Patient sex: M
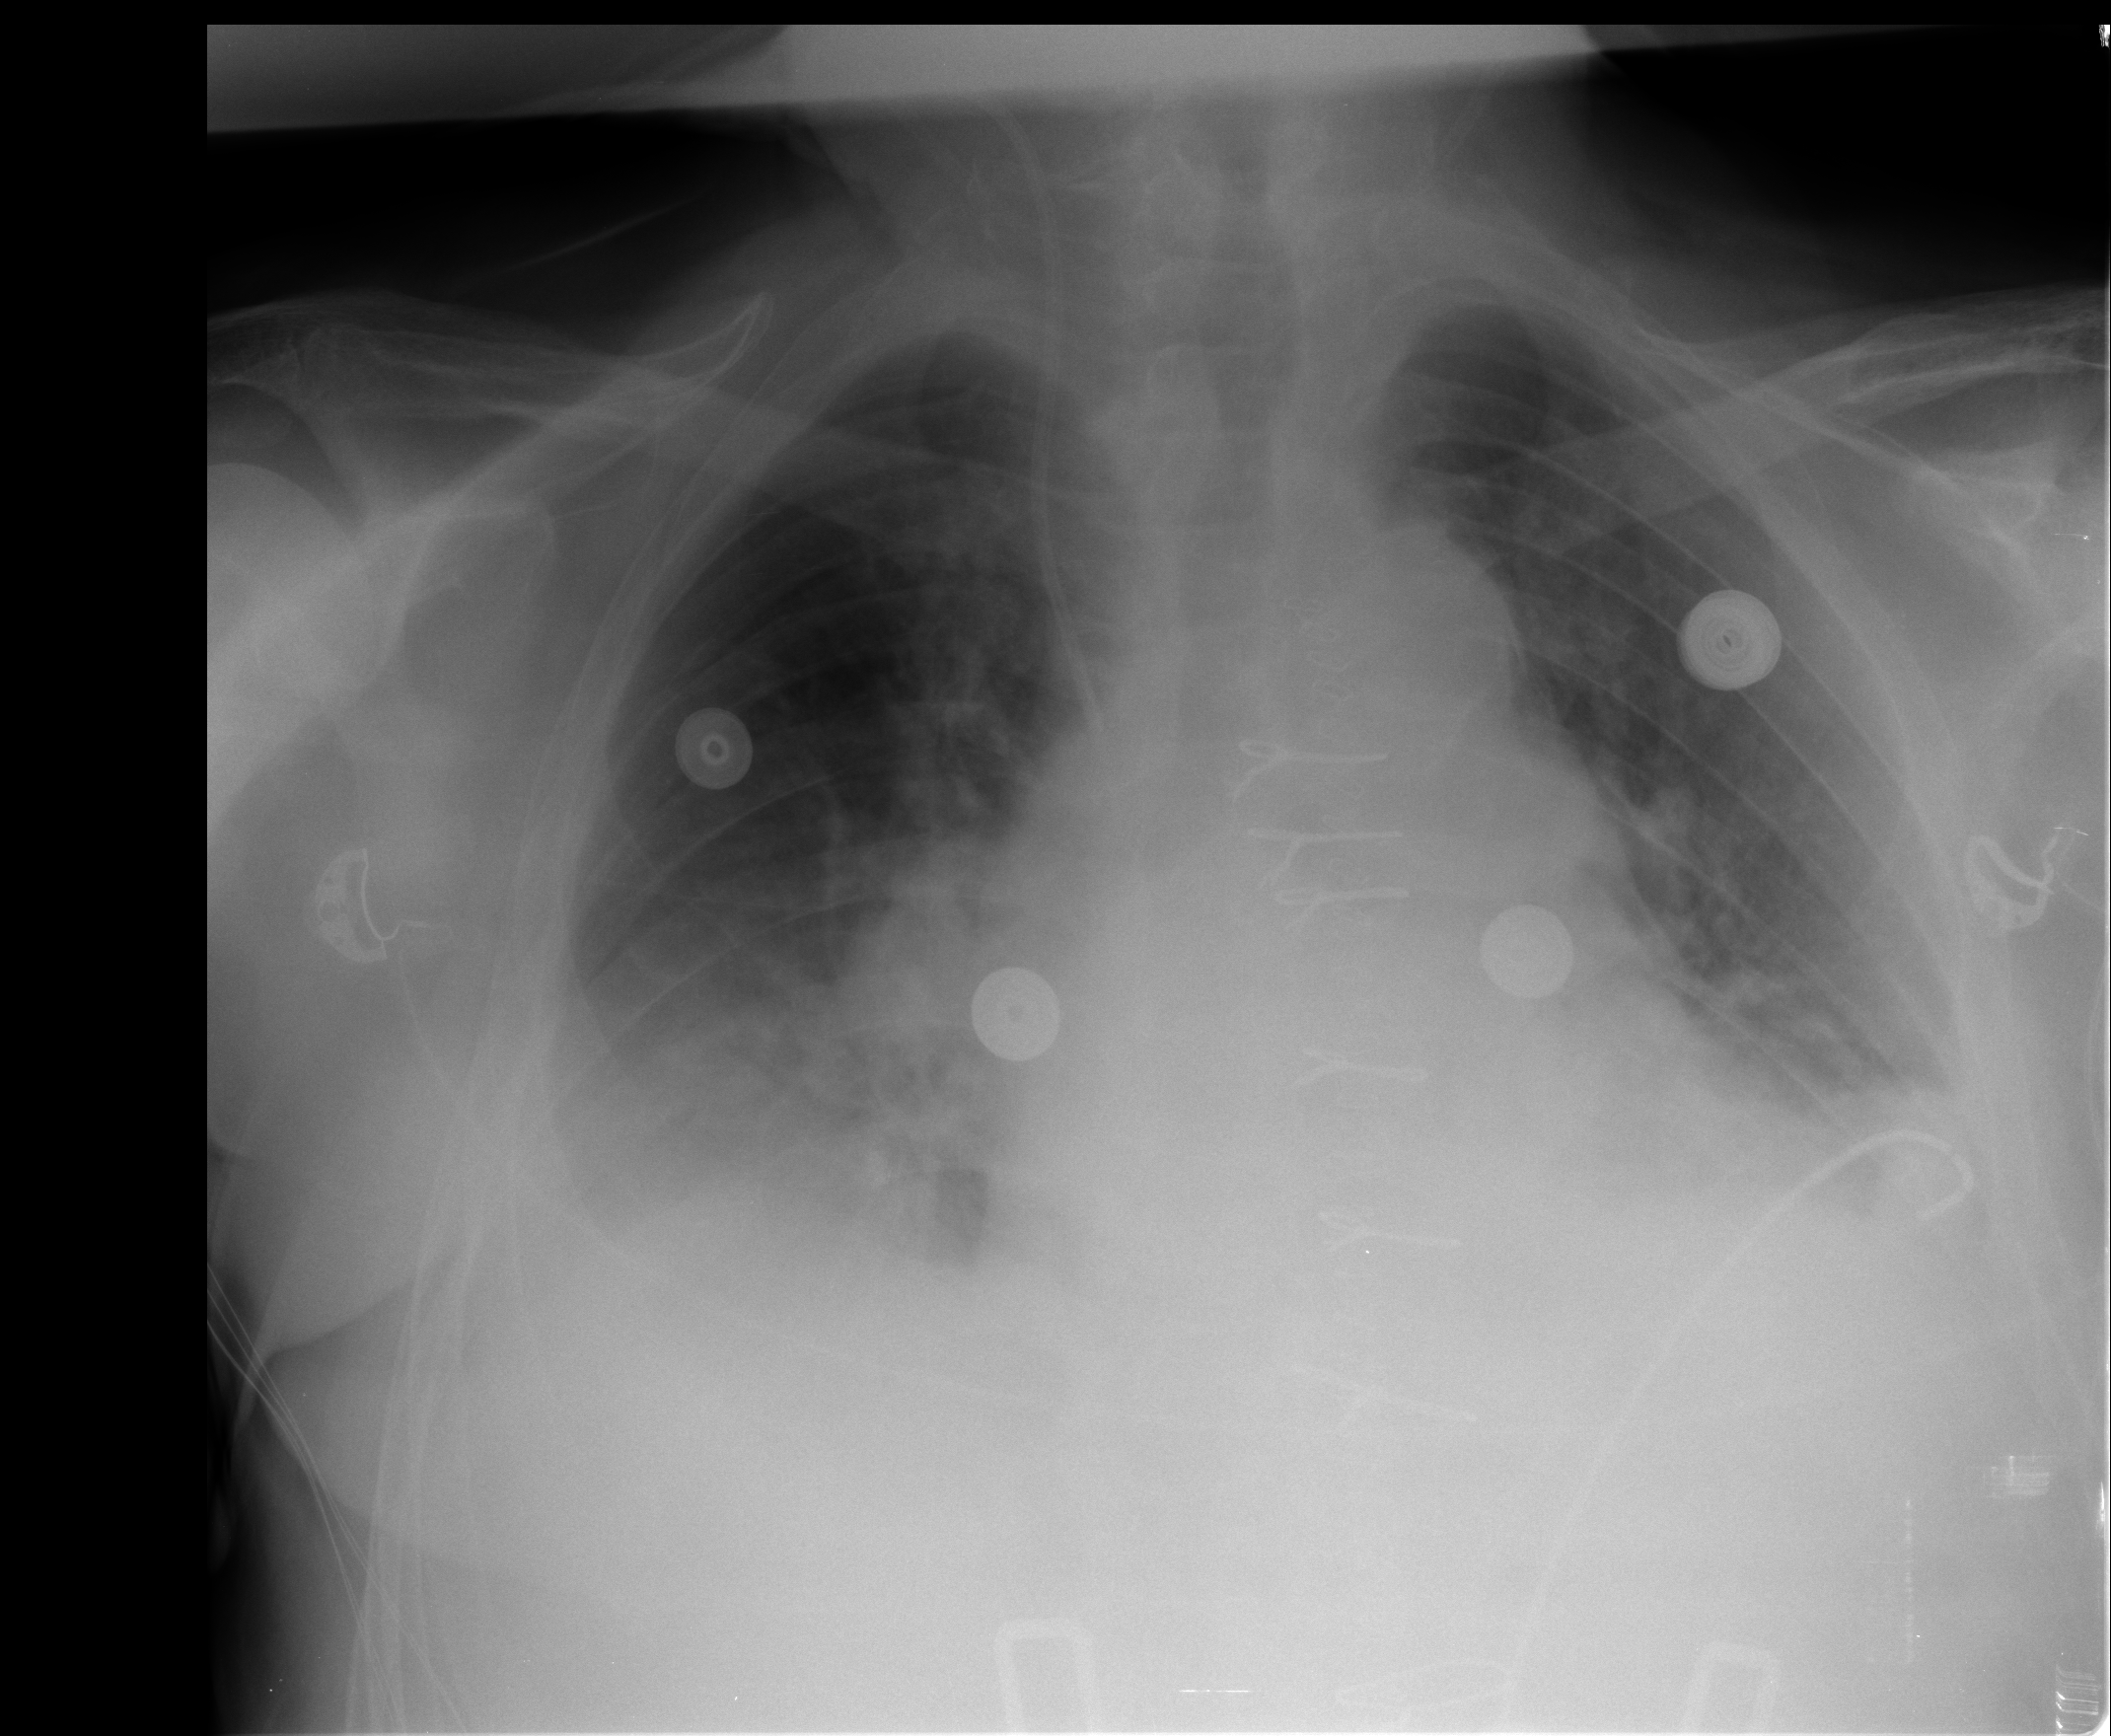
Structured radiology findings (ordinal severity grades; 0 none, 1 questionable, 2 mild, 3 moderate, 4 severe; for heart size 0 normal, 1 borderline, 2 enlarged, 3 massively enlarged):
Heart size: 2
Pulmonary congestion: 2
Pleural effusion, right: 3
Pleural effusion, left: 2
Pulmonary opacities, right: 2
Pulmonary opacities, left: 2
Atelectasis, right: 2
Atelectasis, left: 2